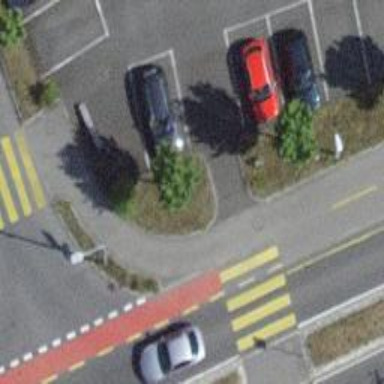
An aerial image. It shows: Kerb serving as barrier.